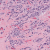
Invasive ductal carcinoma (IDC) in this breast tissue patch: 1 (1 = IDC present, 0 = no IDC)